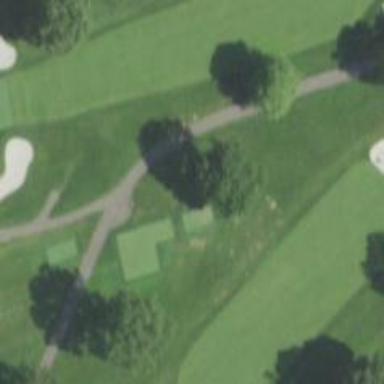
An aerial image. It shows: Golf tee.